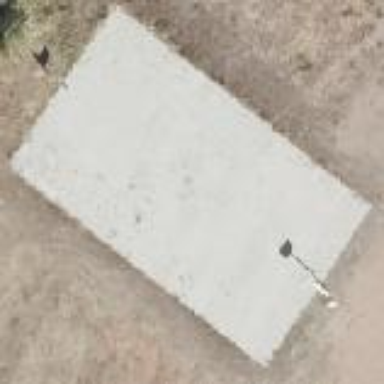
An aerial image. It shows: Concrete basketball court located on leisure land pitch.